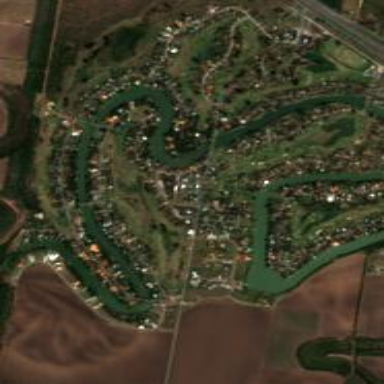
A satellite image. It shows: Golf course surrounded by greenery.